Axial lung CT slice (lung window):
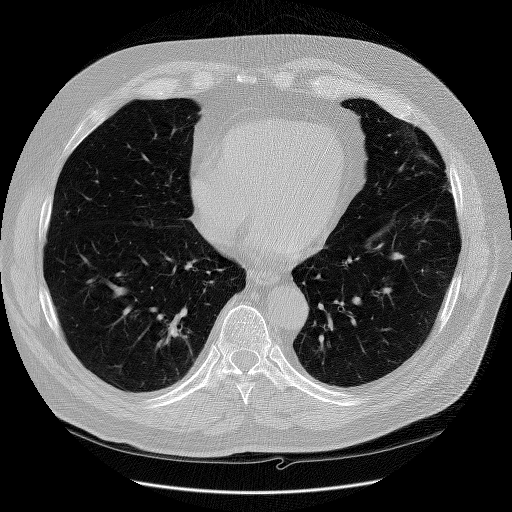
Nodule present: no